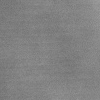
Atmospheric dust classification: dusty